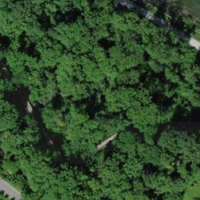
EUNIS habitat code: 53
Species observed at this site:
Allium ursinum